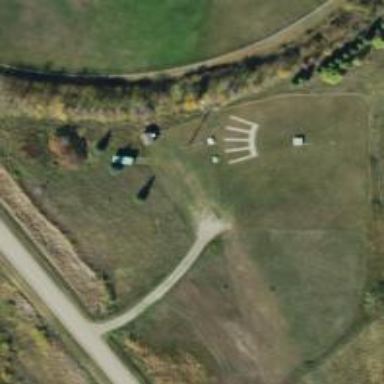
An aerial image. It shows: Shooting range on leisure land pitch.